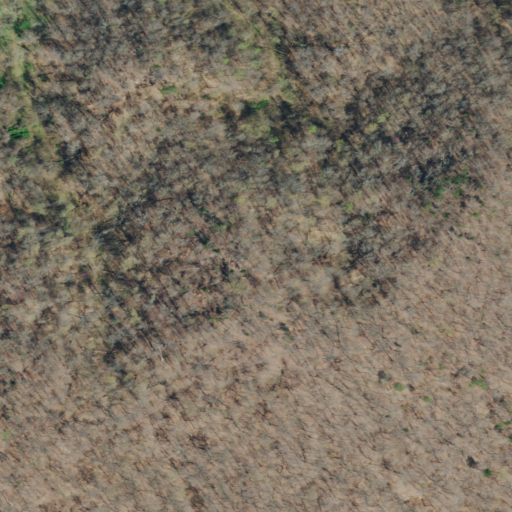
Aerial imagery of ridge(s) in Tennessee named Big Ridge containing deciduous forest and mixed forest